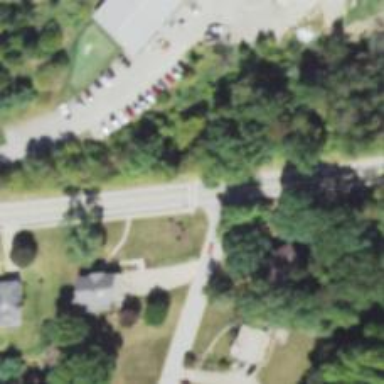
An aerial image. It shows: Marked uncontrolled road crossing.